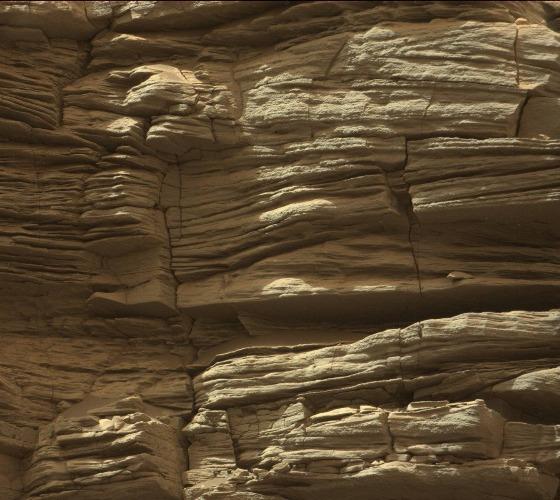
Terrain classes present: Bedrock